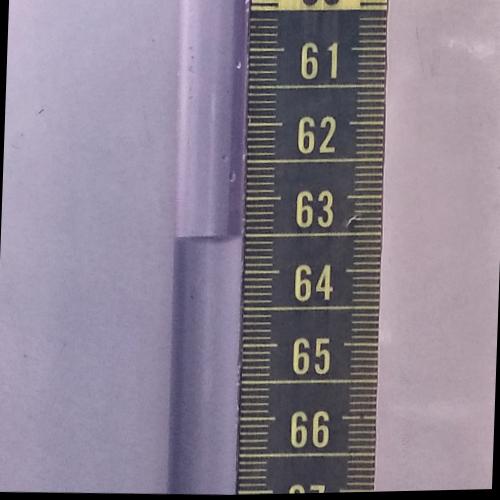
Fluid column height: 63.5 cm